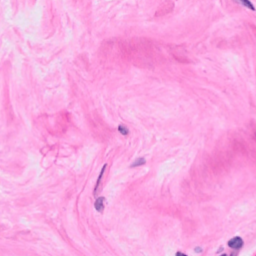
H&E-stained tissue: Breast